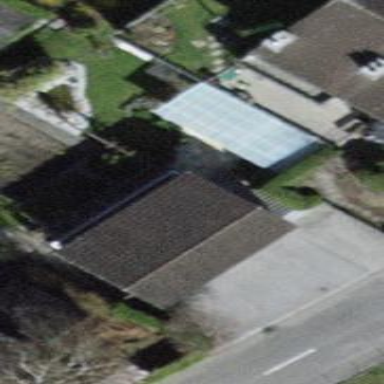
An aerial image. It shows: Group of garages.